Question: When an input gets focus, I want to pop up a warning if the input is invalid.
The message is in the observable.
So given this code, how do I find the observable bound to it.
'''
$(document).on("focus", "input.invalid", function(){
console.log("ahaaaa!");
//your code here
//dig out observable from this and find the message
//create element with class invalid-message and place it next to this
}).on("blur", function(){
$(".invalid-message").remove();
});
'''
I'm using knockout validation and I only want to show the error message when the field has focus. Other suggestions are welcome.
EDIT:
When I'm using dataFor:
'''
$(document).on("focus", "input.invalid", function(){
console.log(this);
console.log(ko.dataFor(this));
...
'''
I get this in the console:

The underlined observable is the one I'm after.
EDIT2:
I'm working around it like this:
'''
$(document).on("focus", "input.invalid", function(){
var fieldName = $(this).attr("name");
var errorMessage = ko.dataFor(this)[fieldName].error;
...
'''
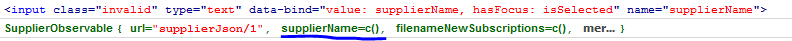
Answer: You can use:
'''
ko.dataFor(this)
'''
which will give you the observable of the current element.
For more details, look here:
<URL>